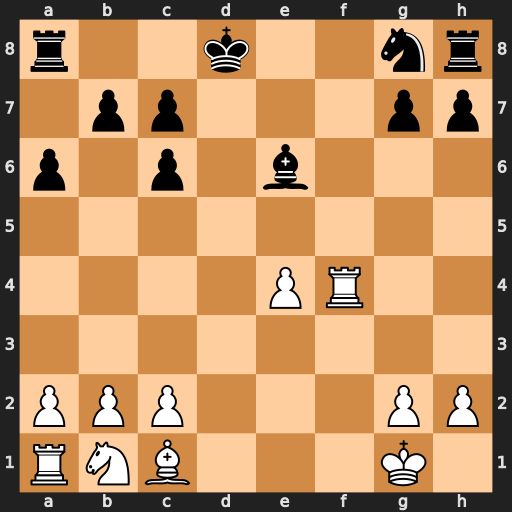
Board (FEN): r2k2nr/1pp3pp/p1p1b3/8/4PR2/8/PPP3PP/RNB3K1
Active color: w
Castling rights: -
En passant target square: -
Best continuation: Rf8+ Kd7 Rxa8